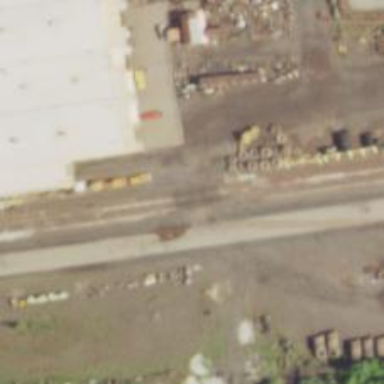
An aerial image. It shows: Railway siding with rails.